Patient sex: F
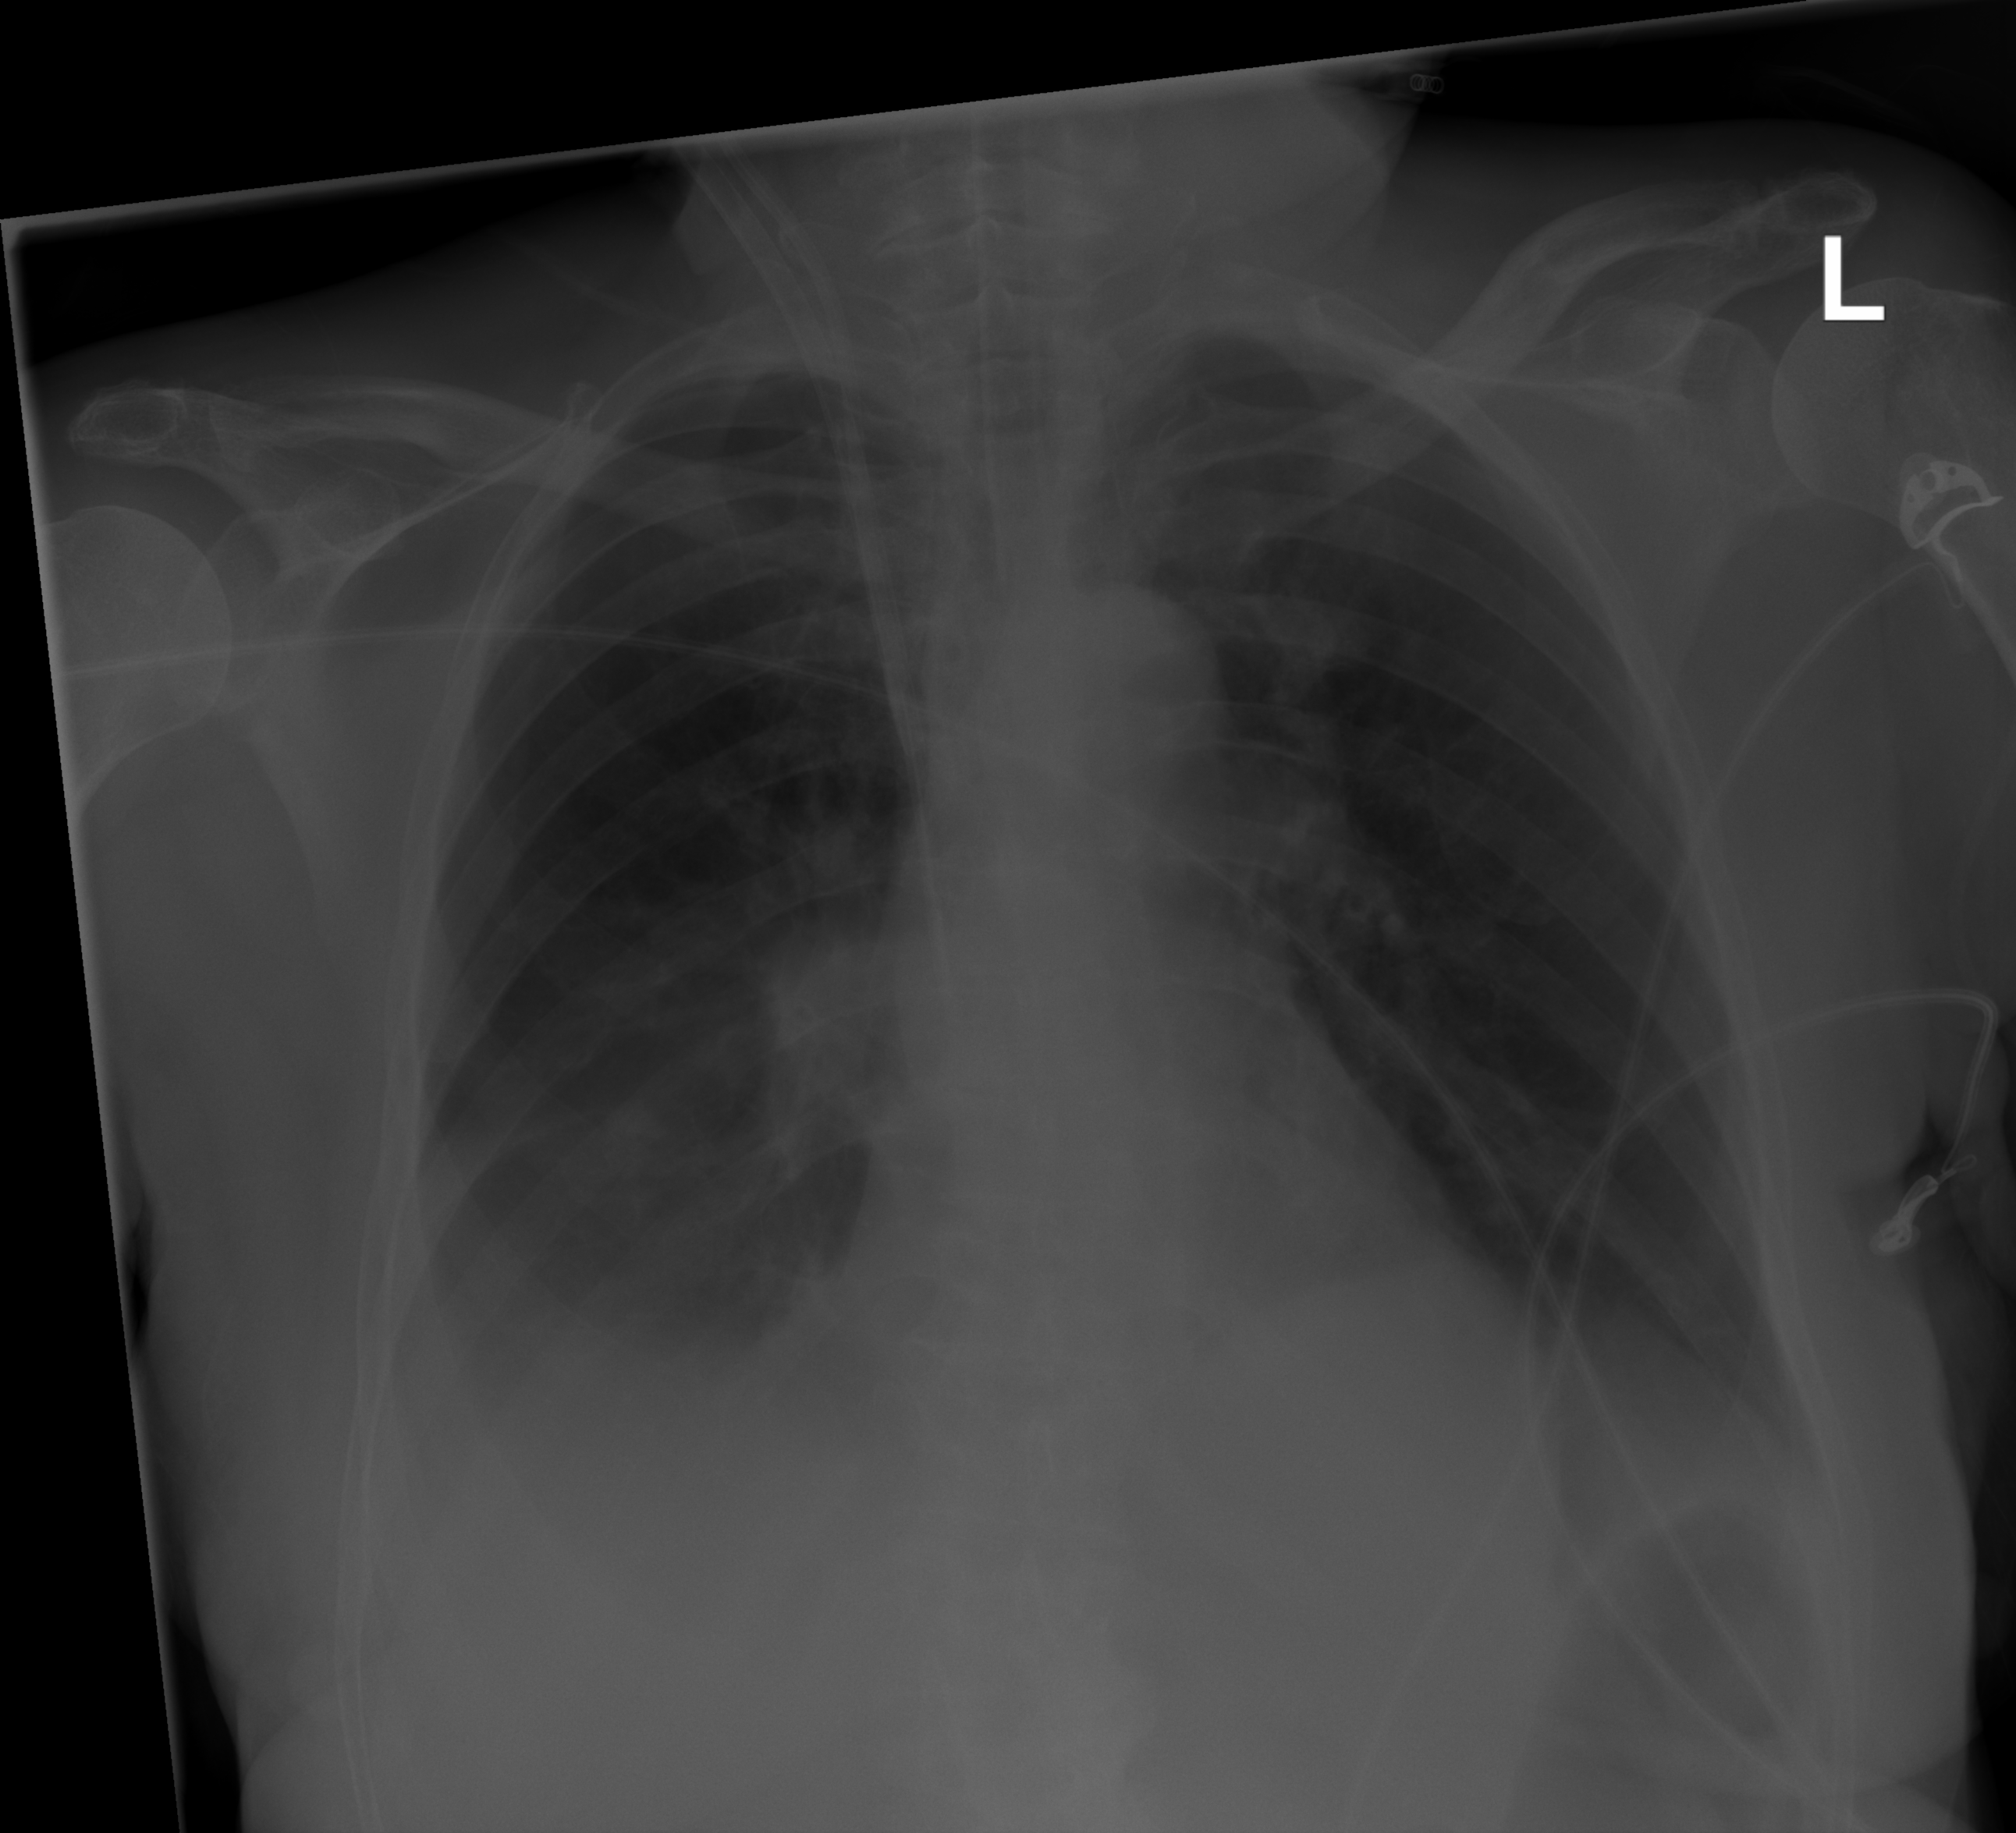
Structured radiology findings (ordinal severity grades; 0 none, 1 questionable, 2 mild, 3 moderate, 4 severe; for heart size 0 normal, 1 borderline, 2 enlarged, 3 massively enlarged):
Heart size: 0
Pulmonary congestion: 0
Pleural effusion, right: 3
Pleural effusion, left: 0
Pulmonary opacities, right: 0
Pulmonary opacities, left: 0
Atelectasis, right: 2
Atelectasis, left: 0